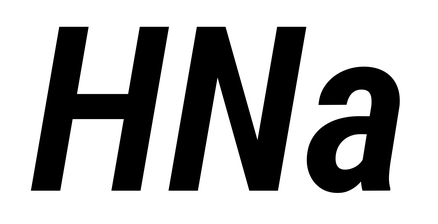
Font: Roboto-Italic_Condensed_SemiBold_Italic